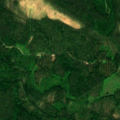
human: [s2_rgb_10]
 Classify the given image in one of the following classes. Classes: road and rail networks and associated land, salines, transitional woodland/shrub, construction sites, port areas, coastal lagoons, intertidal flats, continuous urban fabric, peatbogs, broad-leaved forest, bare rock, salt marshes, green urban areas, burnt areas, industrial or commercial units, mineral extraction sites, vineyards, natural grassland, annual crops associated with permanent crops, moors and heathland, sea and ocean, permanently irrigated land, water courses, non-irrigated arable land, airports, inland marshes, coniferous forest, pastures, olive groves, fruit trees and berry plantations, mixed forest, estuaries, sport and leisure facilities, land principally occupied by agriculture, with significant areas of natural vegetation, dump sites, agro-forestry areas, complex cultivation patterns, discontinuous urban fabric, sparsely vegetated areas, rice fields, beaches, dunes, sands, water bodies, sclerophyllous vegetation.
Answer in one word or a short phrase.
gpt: coniferous forest, mixed forest